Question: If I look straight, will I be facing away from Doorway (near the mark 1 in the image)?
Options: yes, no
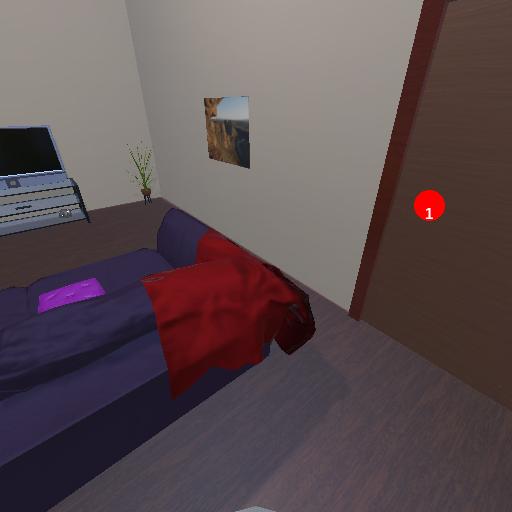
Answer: yes